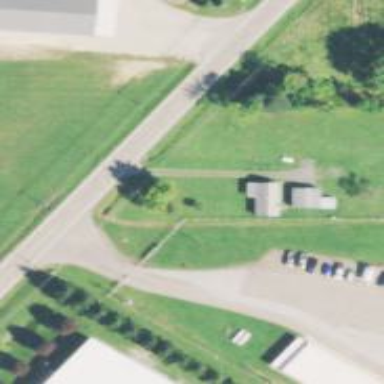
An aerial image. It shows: Driveway.